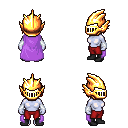
a pixel art fantasy rpg character, female body template, dark elf, purple skin, lavender cape, red pants, dark blonde bangs hairstyle, gold helm, white cloth bracers, black shoes, four views (front, back, left, right), 2x2 character sprite sheet, small pixel art, hard edges, no anti-aliasing